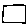
Label: square